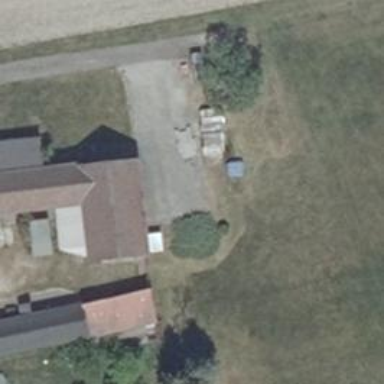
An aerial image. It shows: Car repair shop located in building.